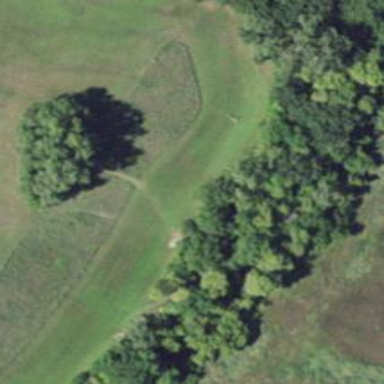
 specifically designed for the sport of disc golf."